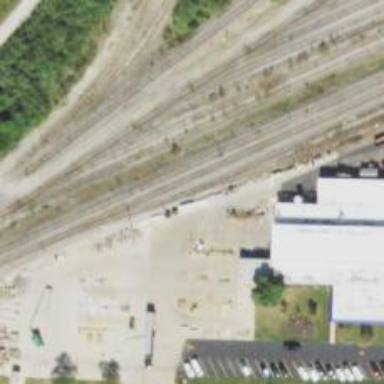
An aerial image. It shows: Railway track.